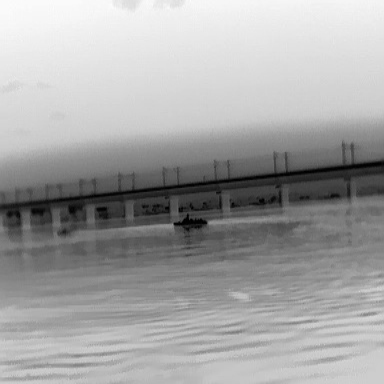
There are two objects shown in the infrared image, including a warship, and a canoe.